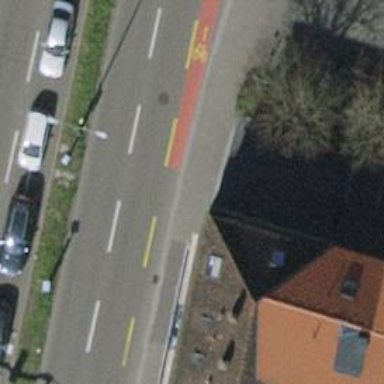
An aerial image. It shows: Unmarked crossing with traffic calming table on the road.